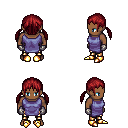
a pixel art fantasy rpg character, male body template, human, dark skin, chain tabard jacket, gold greaves, brunette twin-tailed hairstyle, metal gloves, gold boots, four views (front, back, left, right), 2x2 character sprite sheet, small pixel art, hard edges, no anti-aliasing